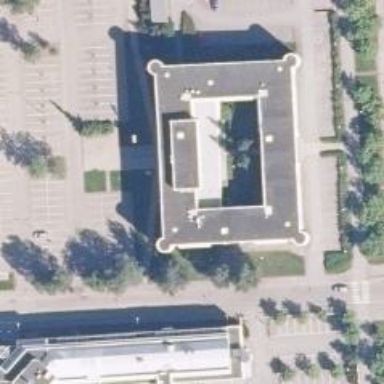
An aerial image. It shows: Government office.